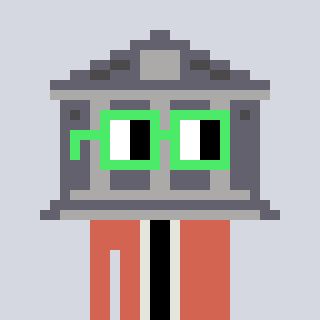
a pixel art character with square light green glasses, a bank-shaped head and a peachy-colored body on a cool background